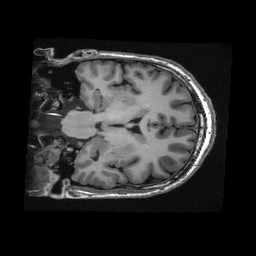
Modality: T1w
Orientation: coronal
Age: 33
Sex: male
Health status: healthy
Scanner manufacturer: ge
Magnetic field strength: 3 T
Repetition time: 0.008384 s
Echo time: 0.003112 s